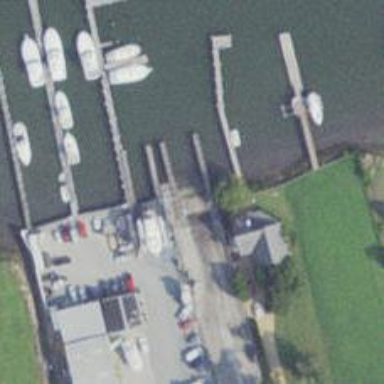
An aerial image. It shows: Slipway on leisure land.